Question: Ok, so I'm having difficulty with the PHPWord class which can be found: <URL>
The weird thing about it is when I use this same code in the "example" file it works fine in generating. When I don't force a download using headers the file will open up just fine. Using this code though with the headers is causing it when it downloads to throw errors in the word file saying the file is corrupt and can't be opened, but then it opens up just fine.
'''
public function export()
{
// Load PHPWORD Library
$this->load->library('PHPWord');
$sec = $this->phpword->createSection($secStyle);
$header = $sec->createHeader();
$header->addWatermark('images/CC_watermark.png', array('marginTop'=>1015, 'marginLeft'=>-80));
$resultSelected = $this->input->post('cbox');
foreach($resultSelected as $row)
{
$sec->addText($row);
echo $row."<br>";
}
$fileName = "Plan_Generate_".date('Ymd').".docx";
// Force Download
$filePath = $fileName;
$fileName = basename($filePath);
// $fileSize = filesize($filePath);
// Output headers.
header("Cache-Control: private");
header("Content-Type: application/stream");
// header("Content-Length: ".$fileSize);
header("Content-Disposition: attachment; filename=".$fileName);
// Output file.
// readfile ($filePath);
// exit();
// Save File
// $fileName = "files/SomethingNew_".date("Ymd").".docx";
$objWriter = PHPWord_IOFactory::createWriter($this->phpword, 'Word2007');
$objWriter->save('php://output');
}
'''
This is the code i'm using when trying to generate the file. The trouble I'm having is it's throwing an error when it tries to force download. Thanks for any help! Ask questions if you don't fully understand the question.
Update:
Here's the image of the error's I'm receiving. Thanks for the quick responses and I'm actually going to try the Codeigniters way of doing it Tomm. morning.

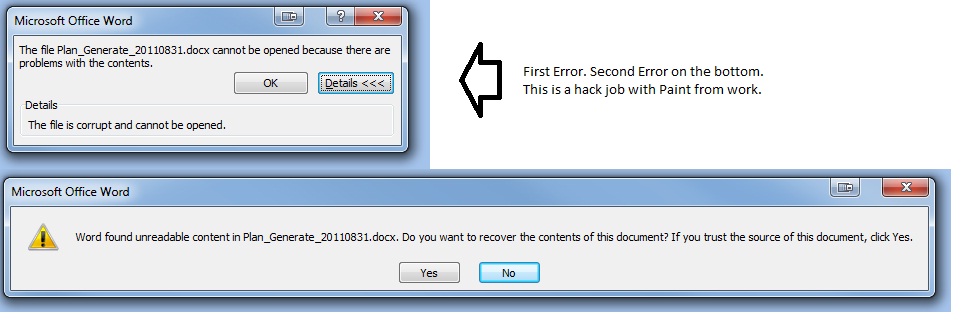
Answer: You should be setting headers via CodeIgniters functions, that is what could be causing the issue for you:
<URL>
Permits you to manually set server headers, which the output class will send for you when outputting the final rendered display. Example:
'''
$this->output->set_header("HTTP/1.0 200 OK");
$this->output->set_header("HTTP/1.1 200 OK");
$this->output->set_header('Last-Modified: '.gmdate('D, d M Y H:i:s', $last_update).' GMT');
$this->output->set_header("Cache-Control: no-store, no-cache, must-revalidate");
$this->output->set_header("Cache-Control: post-check=0, pre-check=0");
$this->output->set_header("Pragma: no-cache");
'''
My assumption is you are trying to do update headers the PHP way, but you are playing by CI rules for output.